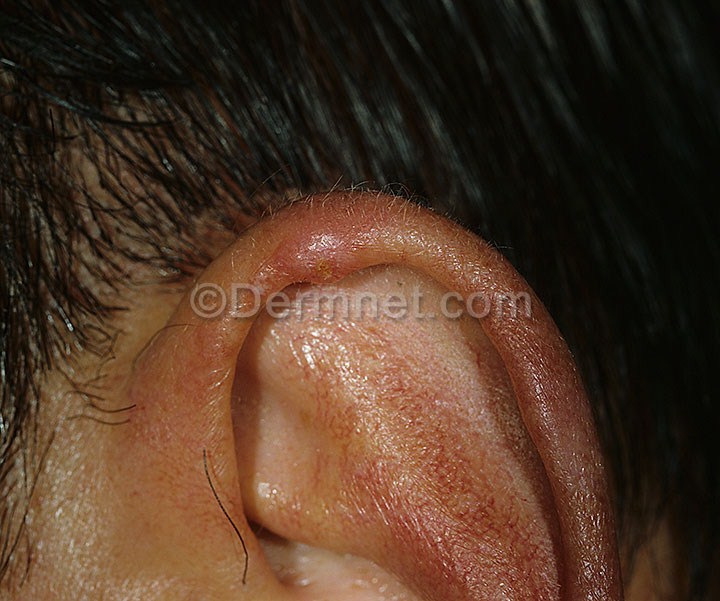
Disease: Seborrheic Keratoses and other Benign Tumors